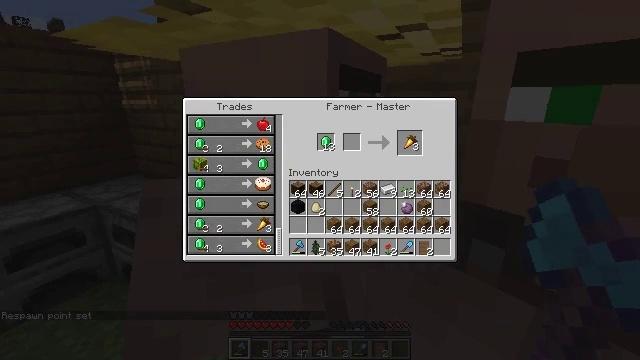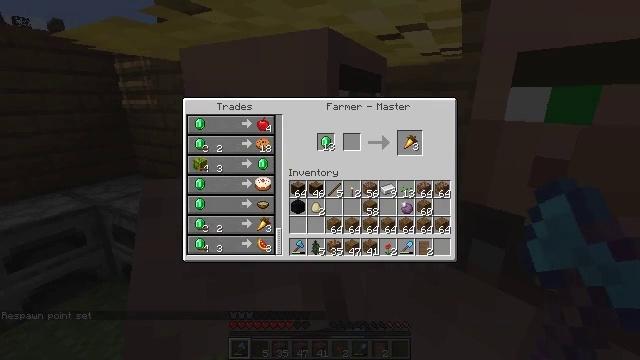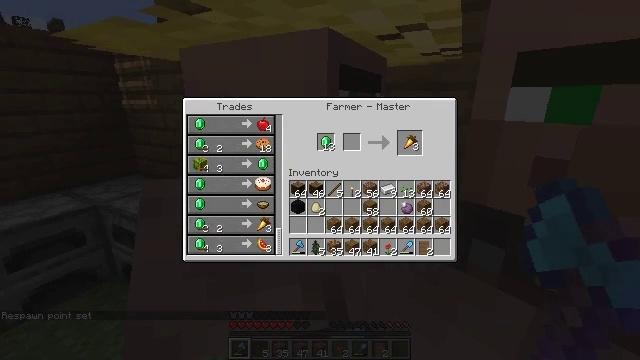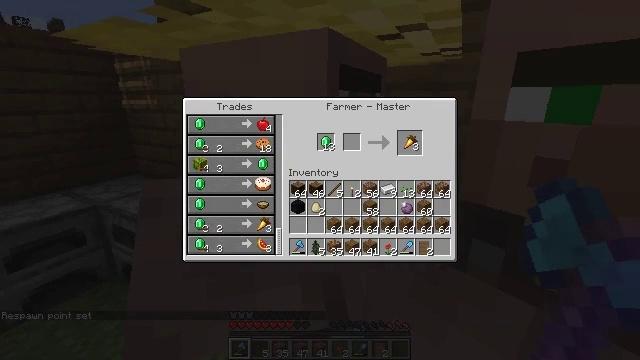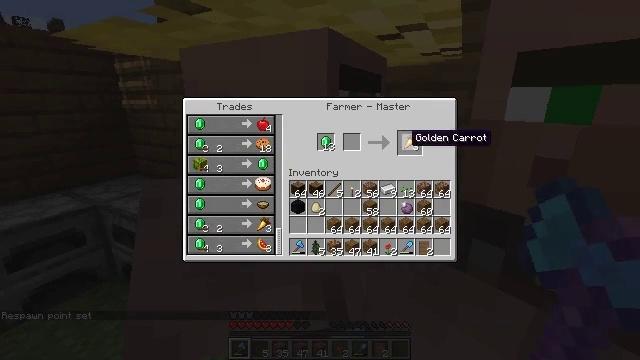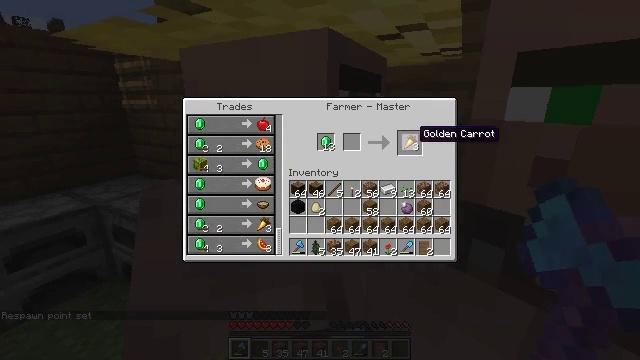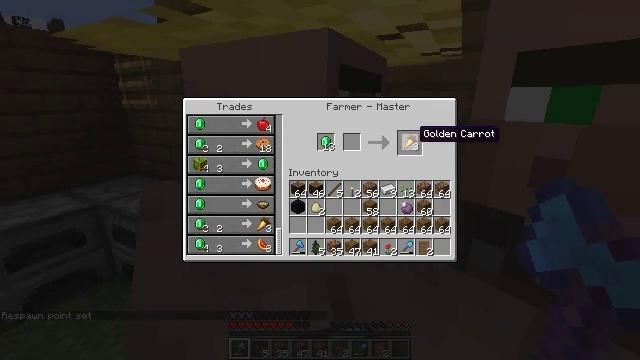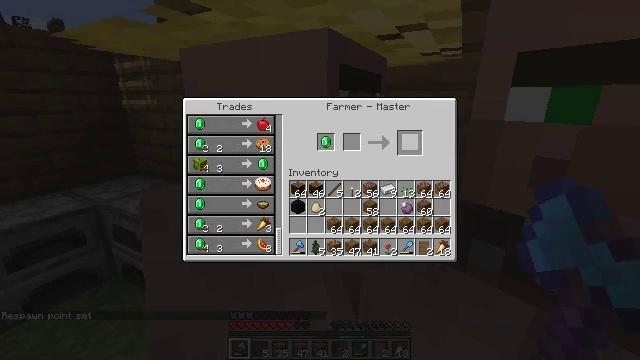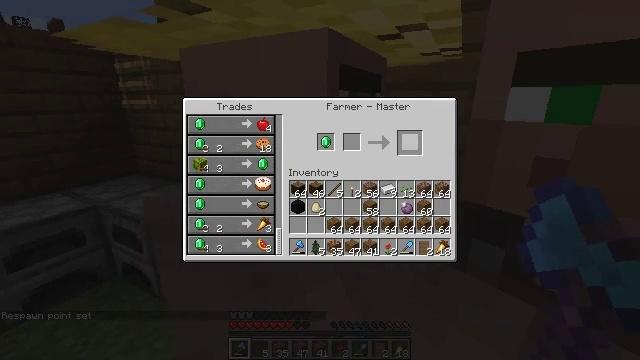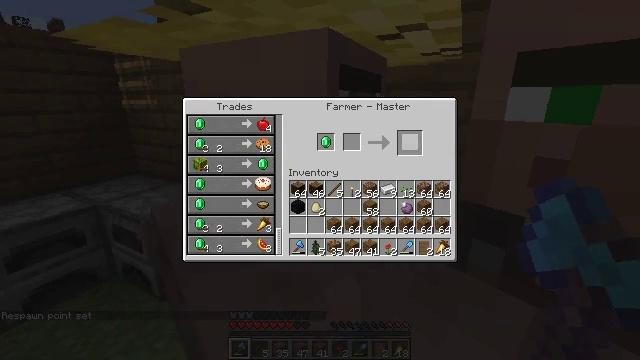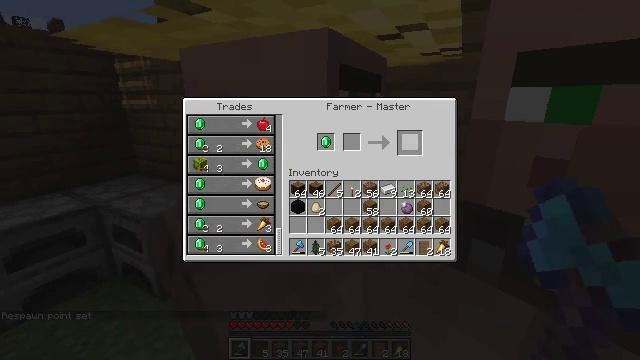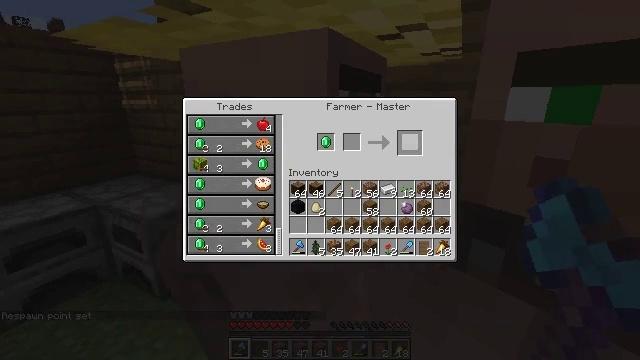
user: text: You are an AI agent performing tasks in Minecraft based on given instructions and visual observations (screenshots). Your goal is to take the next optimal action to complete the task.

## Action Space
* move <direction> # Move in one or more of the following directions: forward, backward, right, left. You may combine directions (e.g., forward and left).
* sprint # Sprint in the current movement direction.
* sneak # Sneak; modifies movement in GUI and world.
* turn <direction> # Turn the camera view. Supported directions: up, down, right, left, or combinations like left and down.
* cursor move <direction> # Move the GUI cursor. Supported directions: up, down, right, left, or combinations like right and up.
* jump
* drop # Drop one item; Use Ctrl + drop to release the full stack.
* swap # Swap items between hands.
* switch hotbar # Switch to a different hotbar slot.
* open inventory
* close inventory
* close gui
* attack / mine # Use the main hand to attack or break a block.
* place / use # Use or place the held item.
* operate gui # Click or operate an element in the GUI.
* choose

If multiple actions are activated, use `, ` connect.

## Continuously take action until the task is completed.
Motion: motion action
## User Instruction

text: Take gold nuggets and a carrot to craft a golden carrot.
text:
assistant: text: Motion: sneak, cursor move right
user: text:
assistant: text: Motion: sneak
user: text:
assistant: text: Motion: sneak
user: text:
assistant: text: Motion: sneak
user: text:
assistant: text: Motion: sneak, cursor move right
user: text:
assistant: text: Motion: sneak
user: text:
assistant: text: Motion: sneak, operate gui
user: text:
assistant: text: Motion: sneak, operate gui
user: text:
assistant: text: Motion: sneak, operate gui
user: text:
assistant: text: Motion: sneak
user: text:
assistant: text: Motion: sneak
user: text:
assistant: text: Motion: sneak